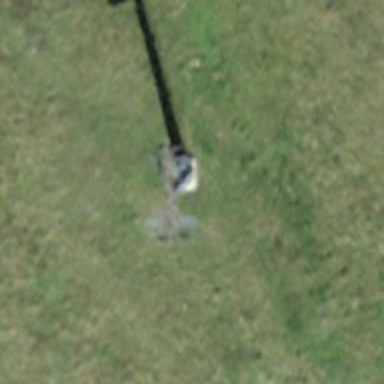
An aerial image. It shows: Chair lift.